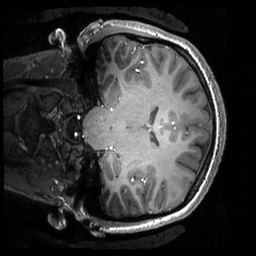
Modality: T1w
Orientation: coronal
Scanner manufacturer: philips
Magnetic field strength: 7 T
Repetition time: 0.008 s
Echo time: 0.001974 s